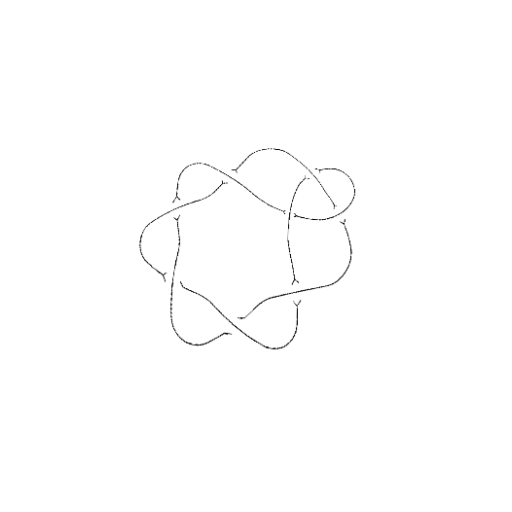
Crossing number: 8